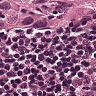
Metastatic tissue present: yes